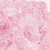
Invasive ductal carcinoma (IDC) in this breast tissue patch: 0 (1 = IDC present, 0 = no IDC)